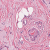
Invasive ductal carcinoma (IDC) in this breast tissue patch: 1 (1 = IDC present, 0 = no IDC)